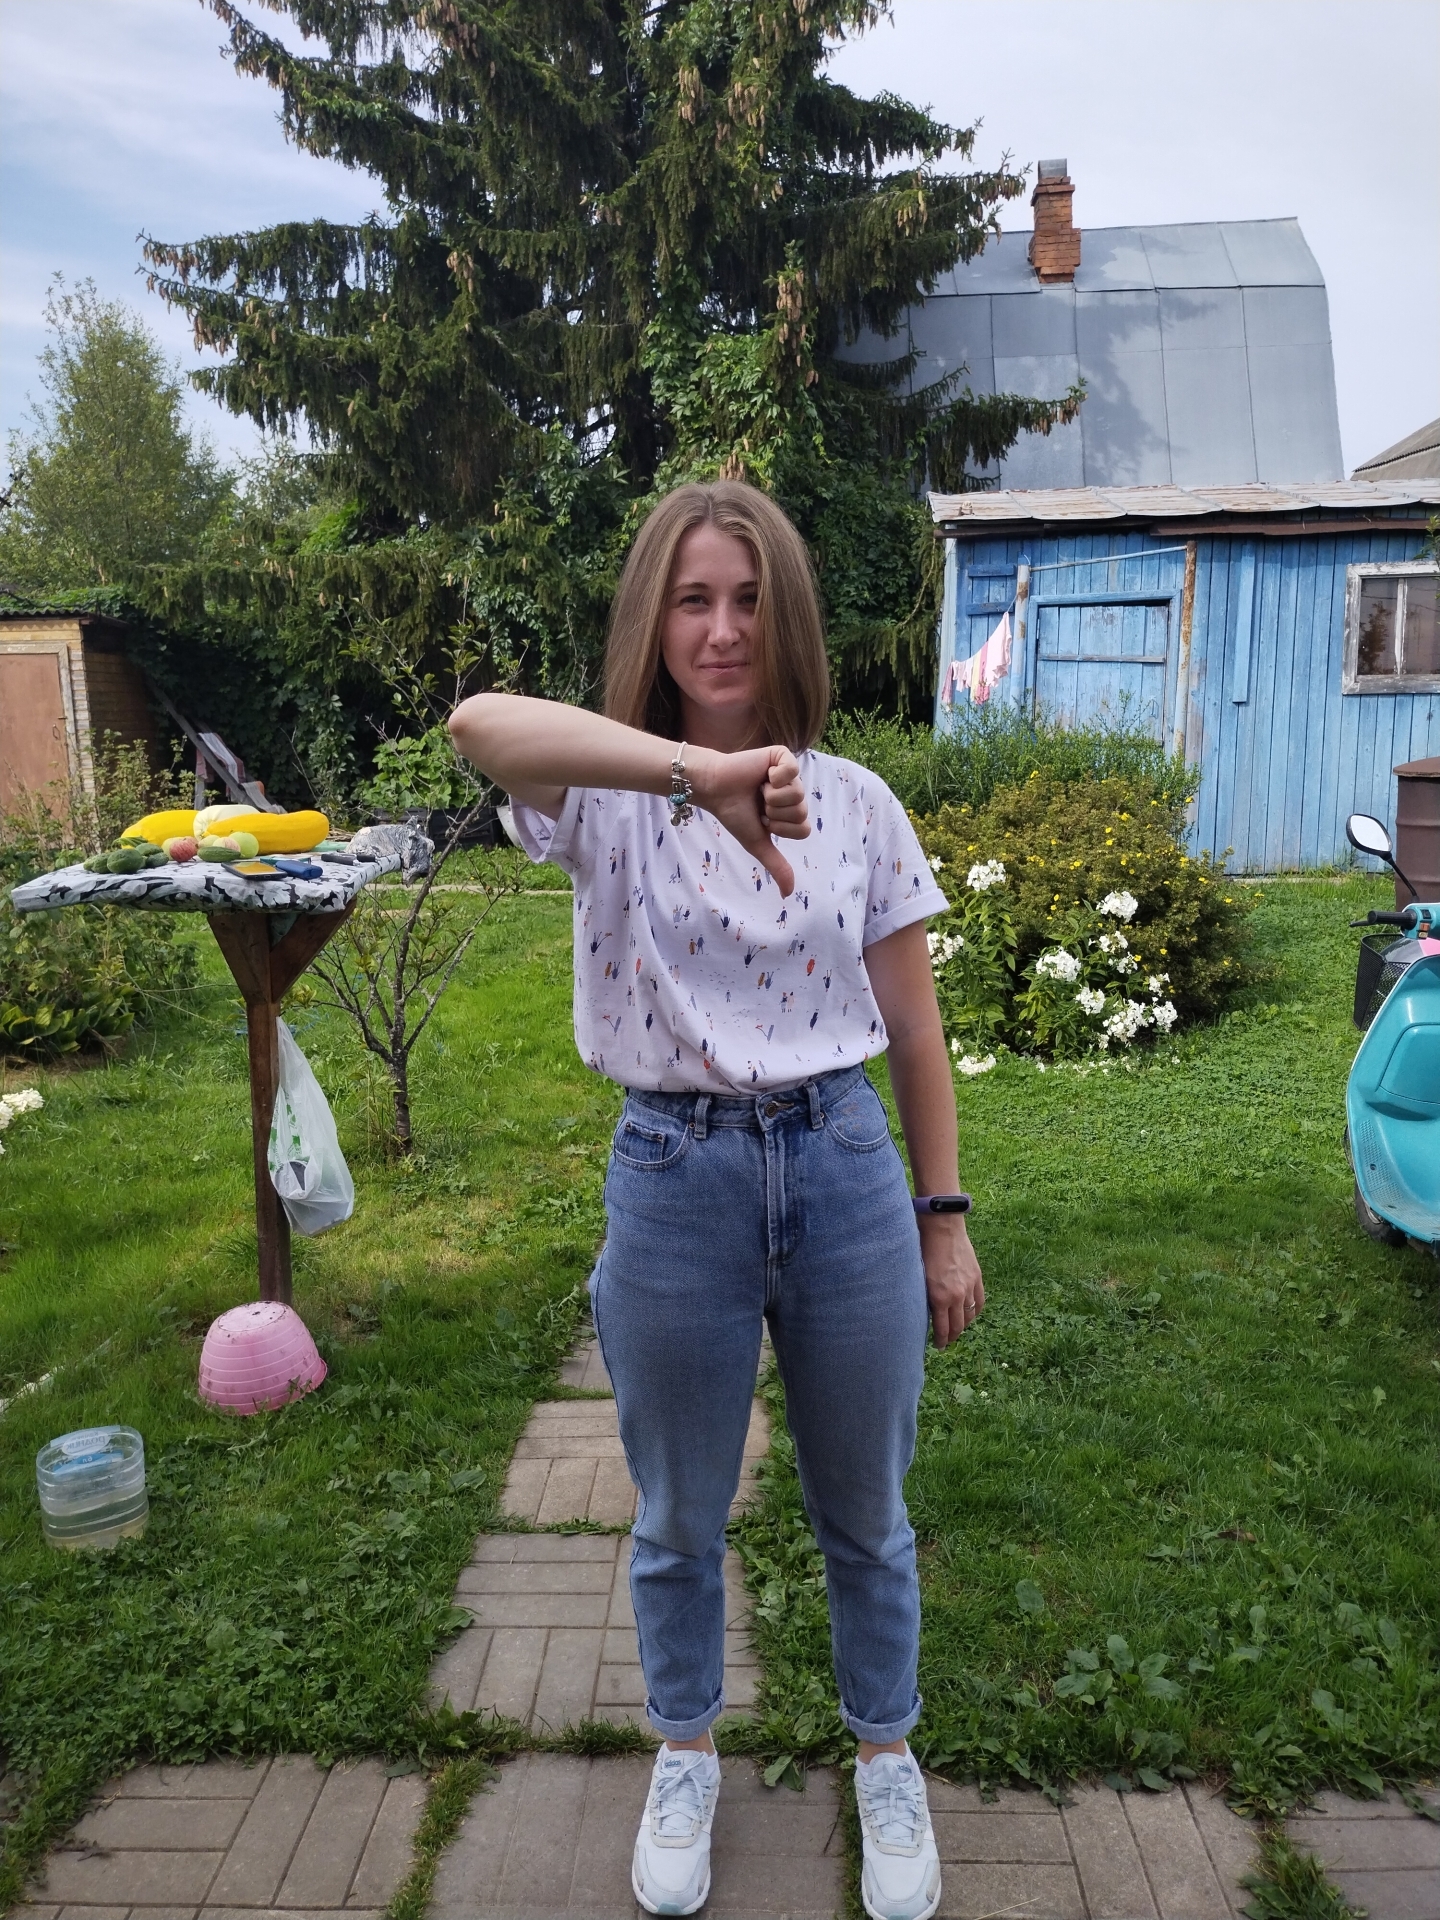
Label: clear